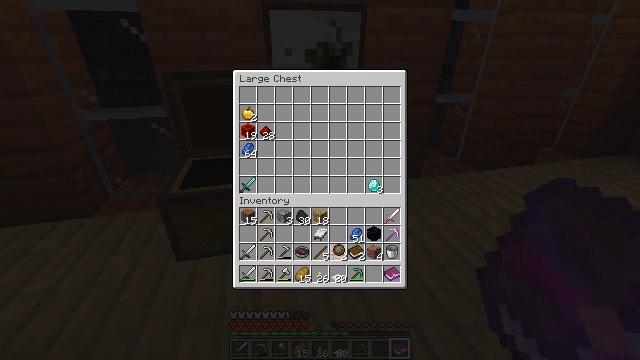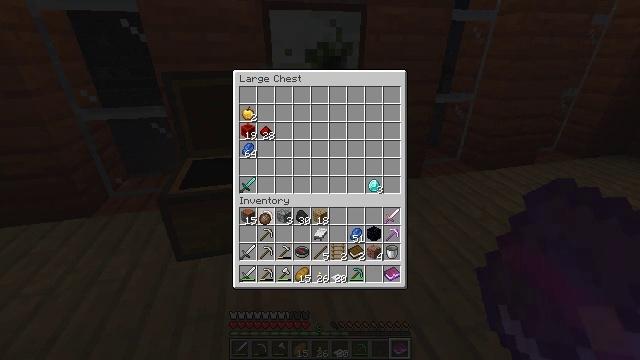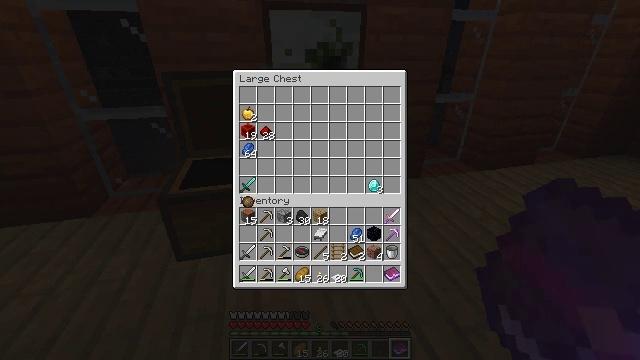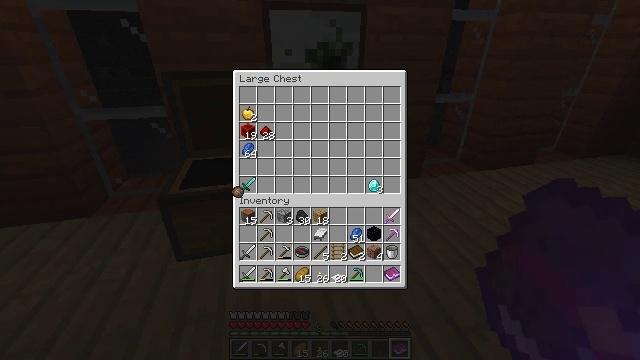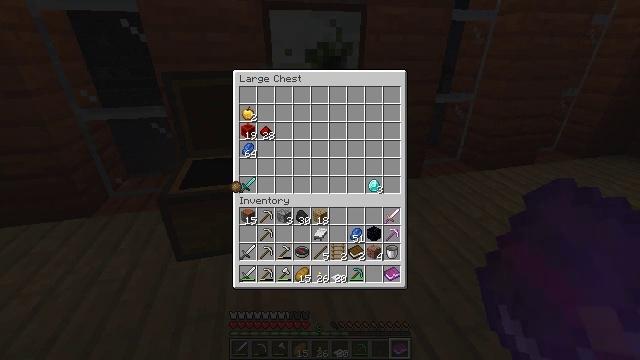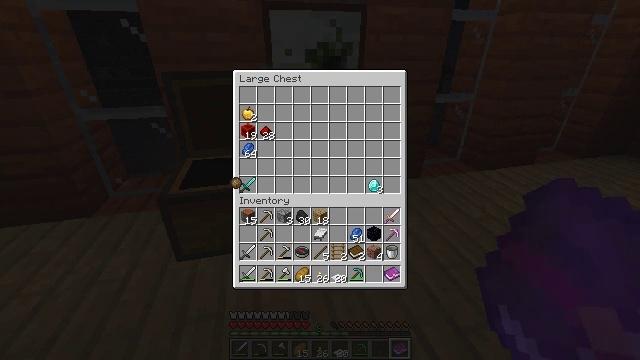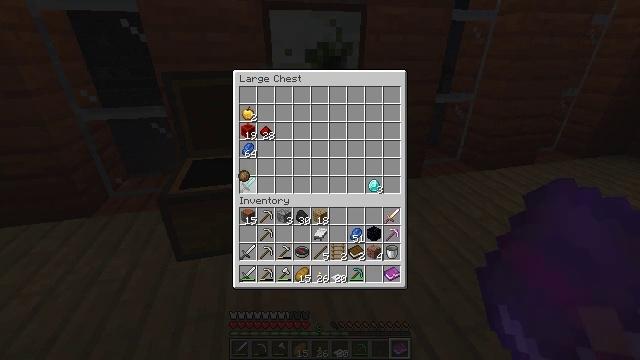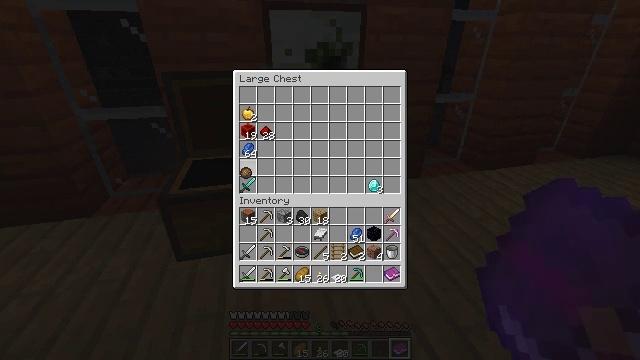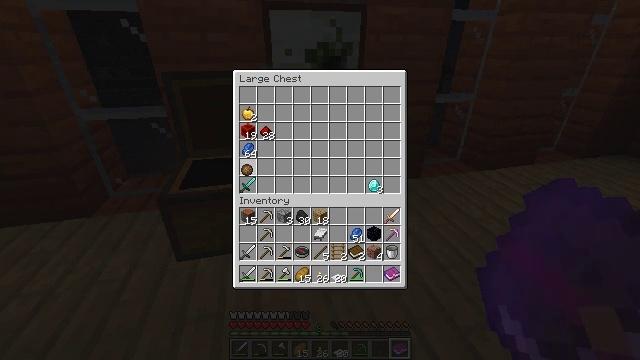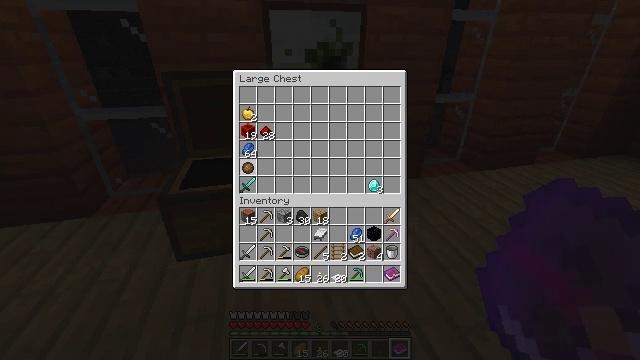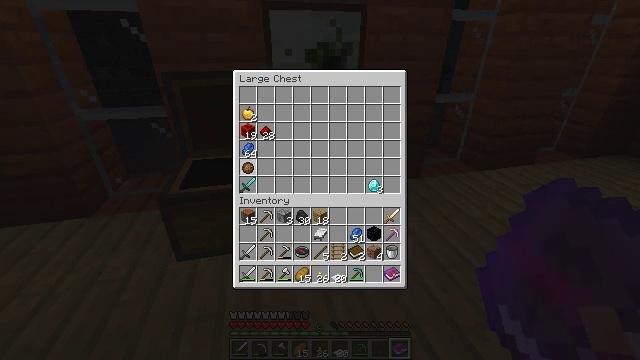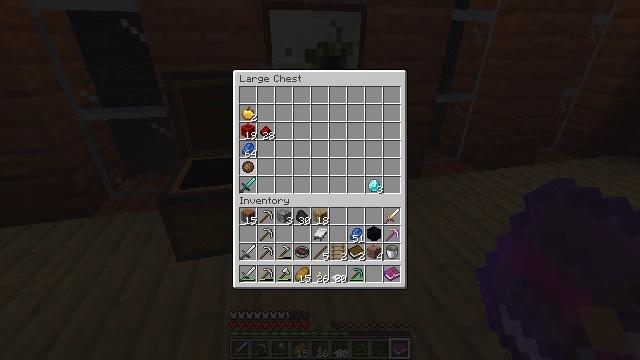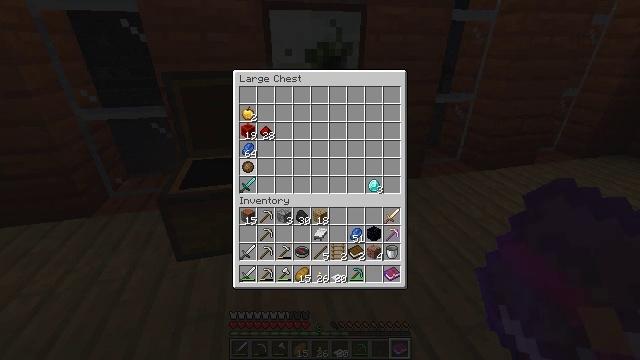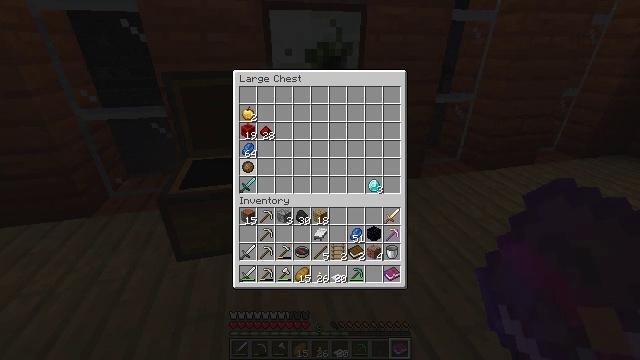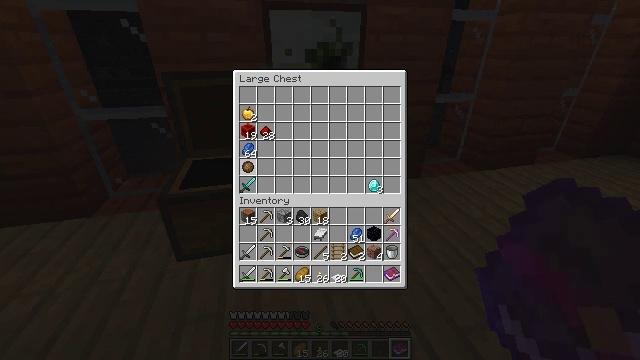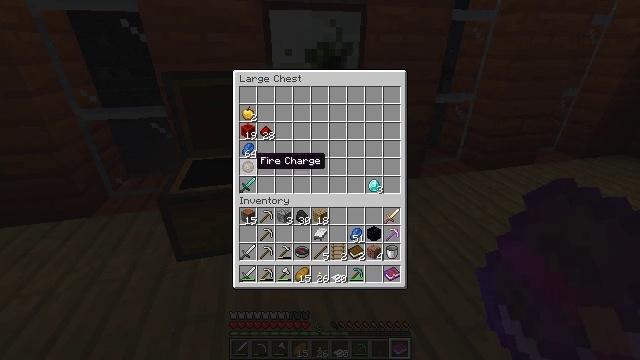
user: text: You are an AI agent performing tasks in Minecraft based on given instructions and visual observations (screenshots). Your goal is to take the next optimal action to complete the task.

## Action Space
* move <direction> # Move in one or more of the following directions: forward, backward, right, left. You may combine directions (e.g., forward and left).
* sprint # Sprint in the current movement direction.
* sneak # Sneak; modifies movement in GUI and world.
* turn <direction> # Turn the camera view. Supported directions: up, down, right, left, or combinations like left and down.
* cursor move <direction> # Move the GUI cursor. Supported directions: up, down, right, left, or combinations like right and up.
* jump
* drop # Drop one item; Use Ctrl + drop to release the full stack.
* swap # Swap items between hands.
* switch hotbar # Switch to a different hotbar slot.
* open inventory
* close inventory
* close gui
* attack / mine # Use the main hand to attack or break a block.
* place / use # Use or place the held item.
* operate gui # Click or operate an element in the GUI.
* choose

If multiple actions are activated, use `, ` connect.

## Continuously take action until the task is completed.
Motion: motion action
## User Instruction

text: Assemble paper and leather to create a book on the crafting table.
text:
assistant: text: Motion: turn left and up
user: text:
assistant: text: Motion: turn left and up
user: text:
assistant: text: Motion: turn left and up
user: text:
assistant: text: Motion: no_op
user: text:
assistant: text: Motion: no_op
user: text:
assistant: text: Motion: turn right
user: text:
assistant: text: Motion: no_op
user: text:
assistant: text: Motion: no_op
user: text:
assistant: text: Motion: no_op
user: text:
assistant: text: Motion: no_op
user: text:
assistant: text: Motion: no_op
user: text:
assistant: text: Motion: attack / mine
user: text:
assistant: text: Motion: attack / mine
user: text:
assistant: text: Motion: attack / mine
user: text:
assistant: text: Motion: no_op
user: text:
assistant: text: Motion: turn right and down
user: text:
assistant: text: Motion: turn right and down
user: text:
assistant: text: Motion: turn right and down
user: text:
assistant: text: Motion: turn right and down
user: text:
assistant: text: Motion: turn right and down
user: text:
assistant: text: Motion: turn right
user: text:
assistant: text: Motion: no_op
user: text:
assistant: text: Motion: no_op
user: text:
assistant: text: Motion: no_op
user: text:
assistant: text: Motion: turn left
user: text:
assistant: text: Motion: turn left and up
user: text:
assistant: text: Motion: turn left
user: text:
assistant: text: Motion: turn left
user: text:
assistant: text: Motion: no_op
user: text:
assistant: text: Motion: turn right and down